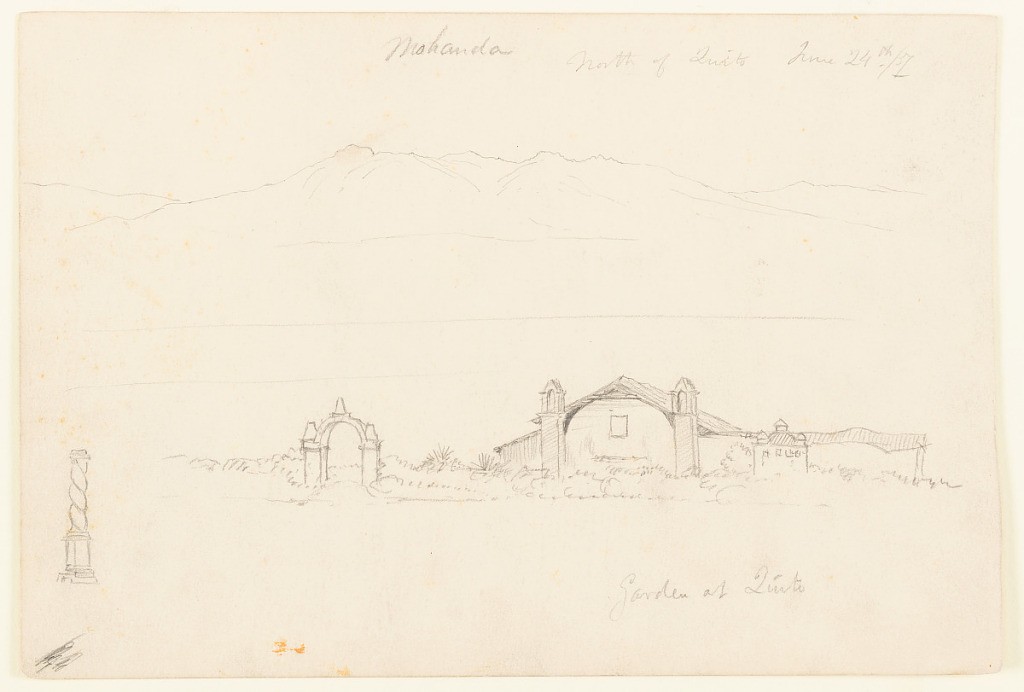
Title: Garden at Quito and Mojanda North of Quito, Ecuador
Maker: Frederic Edwin Church, American, 1826–1900
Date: June 24, 1857
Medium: Graphite on off-white paperboard
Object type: drawing
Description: Landscape and architecture sketch showing a view of a garden in Quito, Ecuador, and a mountain known as Mojanda north of the city. In the upper half of the composition, the extinct and collapsed stratovolcano called the Mojanda is visible with its craggy contour and bulging ridges. In the lower half, a wide, A-frame house with two small towers and adjoining walls is shown beside a domestic garden with an arched stone entrance. In the lower left corner, an isolated sketch of a Solomonic, or twisted column is included.